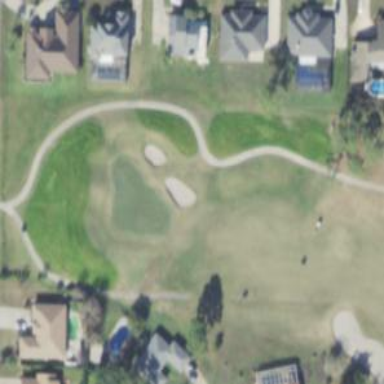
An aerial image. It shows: Service road used as golf cart path.